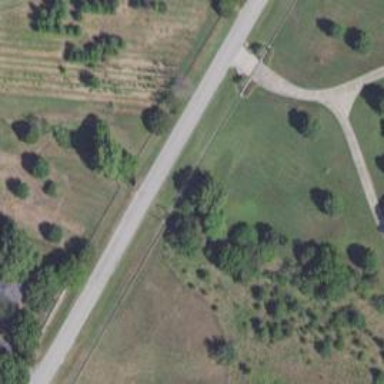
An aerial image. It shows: Culvert tunnel.